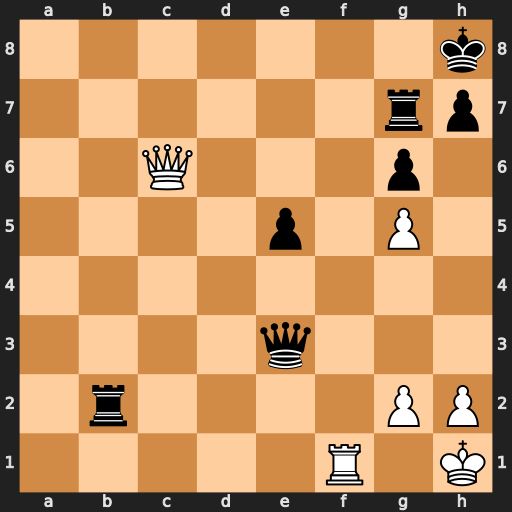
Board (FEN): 7k/6rp/2Q3p1/4p1P1/8/4q3/1r4PP/5R1K
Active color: w
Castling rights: -
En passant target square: -
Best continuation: Rf8+ Rg8 Qf6#